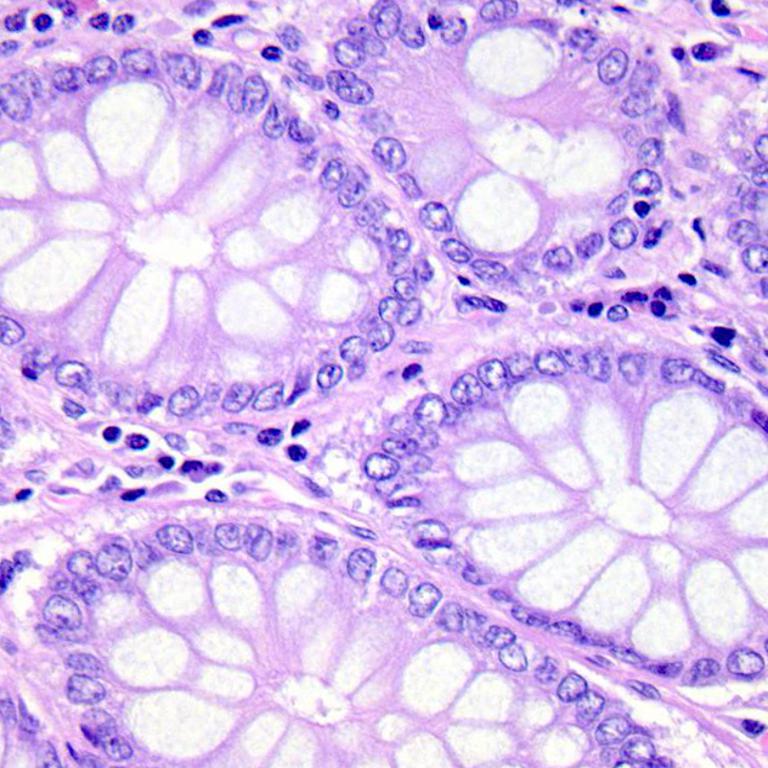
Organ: colon
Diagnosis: benign